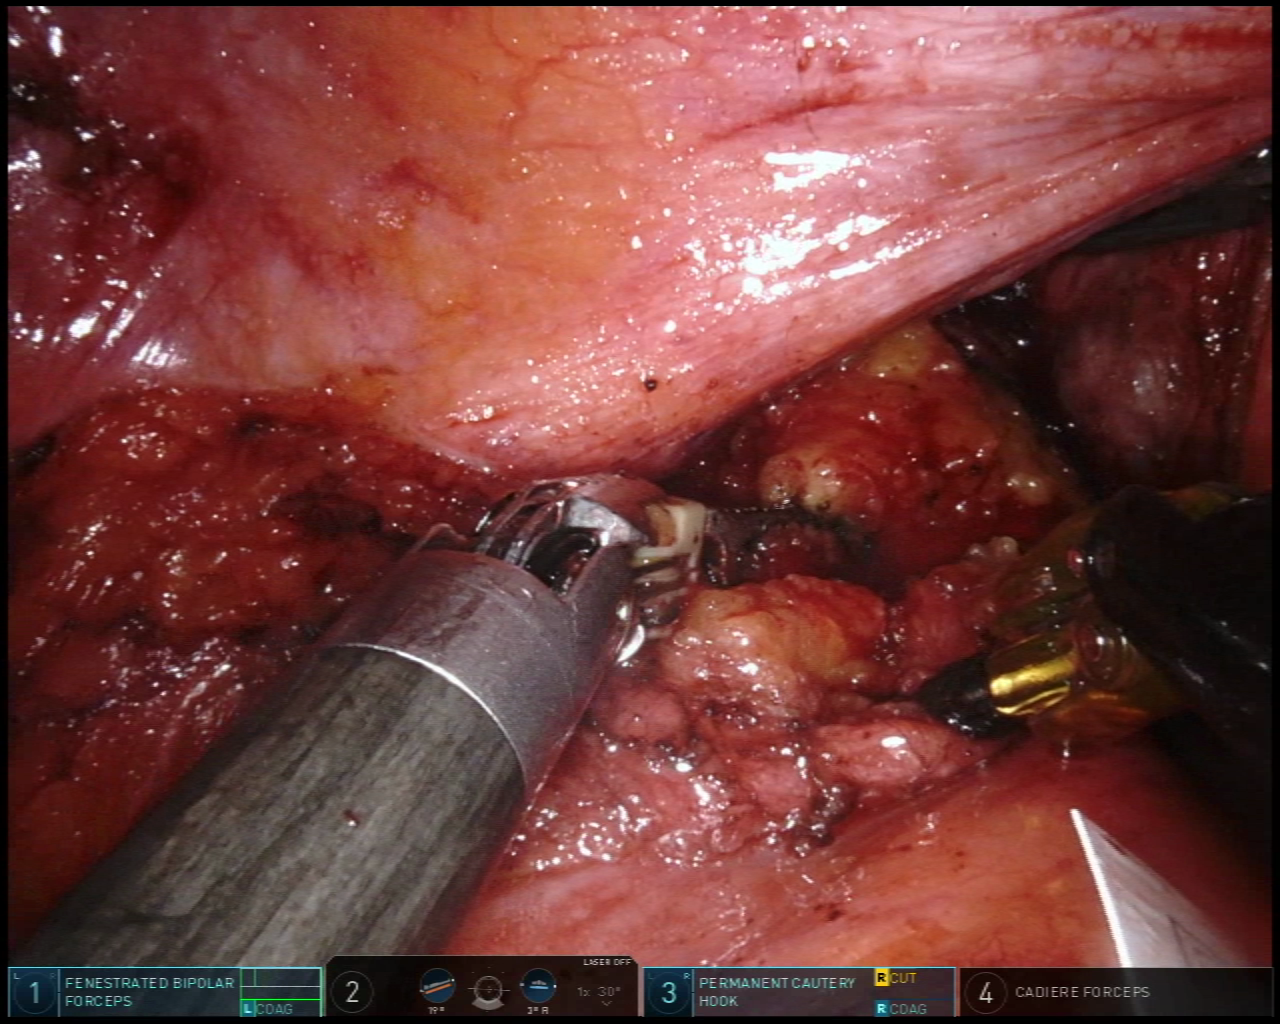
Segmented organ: vesicular_glands
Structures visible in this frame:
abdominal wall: no
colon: no
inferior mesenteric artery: no
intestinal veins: no
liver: no
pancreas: no
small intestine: no
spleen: no
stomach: no
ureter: no
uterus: no
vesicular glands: yes